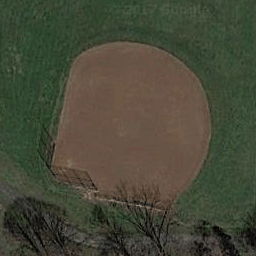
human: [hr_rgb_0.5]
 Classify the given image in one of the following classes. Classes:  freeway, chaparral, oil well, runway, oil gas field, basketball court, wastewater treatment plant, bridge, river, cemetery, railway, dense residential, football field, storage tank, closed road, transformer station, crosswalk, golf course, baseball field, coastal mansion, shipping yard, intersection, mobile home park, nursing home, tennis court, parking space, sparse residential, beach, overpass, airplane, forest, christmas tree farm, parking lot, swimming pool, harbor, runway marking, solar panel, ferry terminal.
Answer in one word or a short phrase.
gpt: baseball field